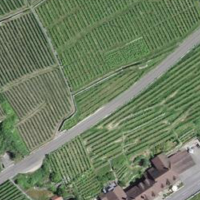
EUNIS habitat code: 40
Species observed at this site:
Cydonia oblonga